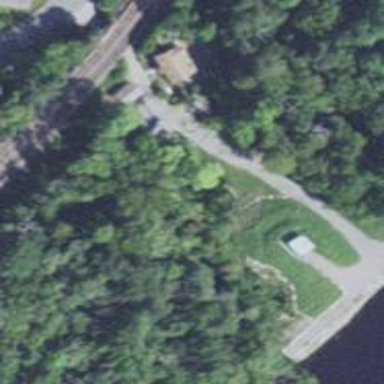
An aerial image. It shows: Driveway leading to service road.